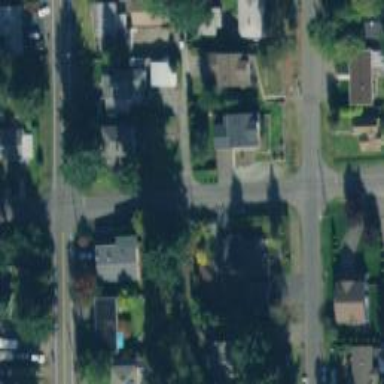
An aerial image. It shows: Alleyway designated as service road.